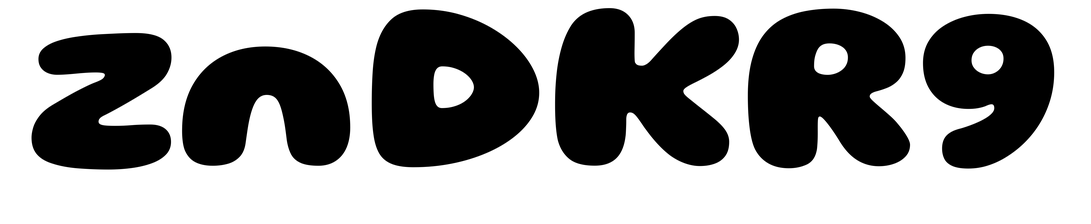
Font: Gluten_ExtraBold